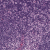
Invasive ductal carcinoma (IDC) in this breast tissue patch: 0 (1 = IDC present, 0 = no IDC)